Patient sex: M
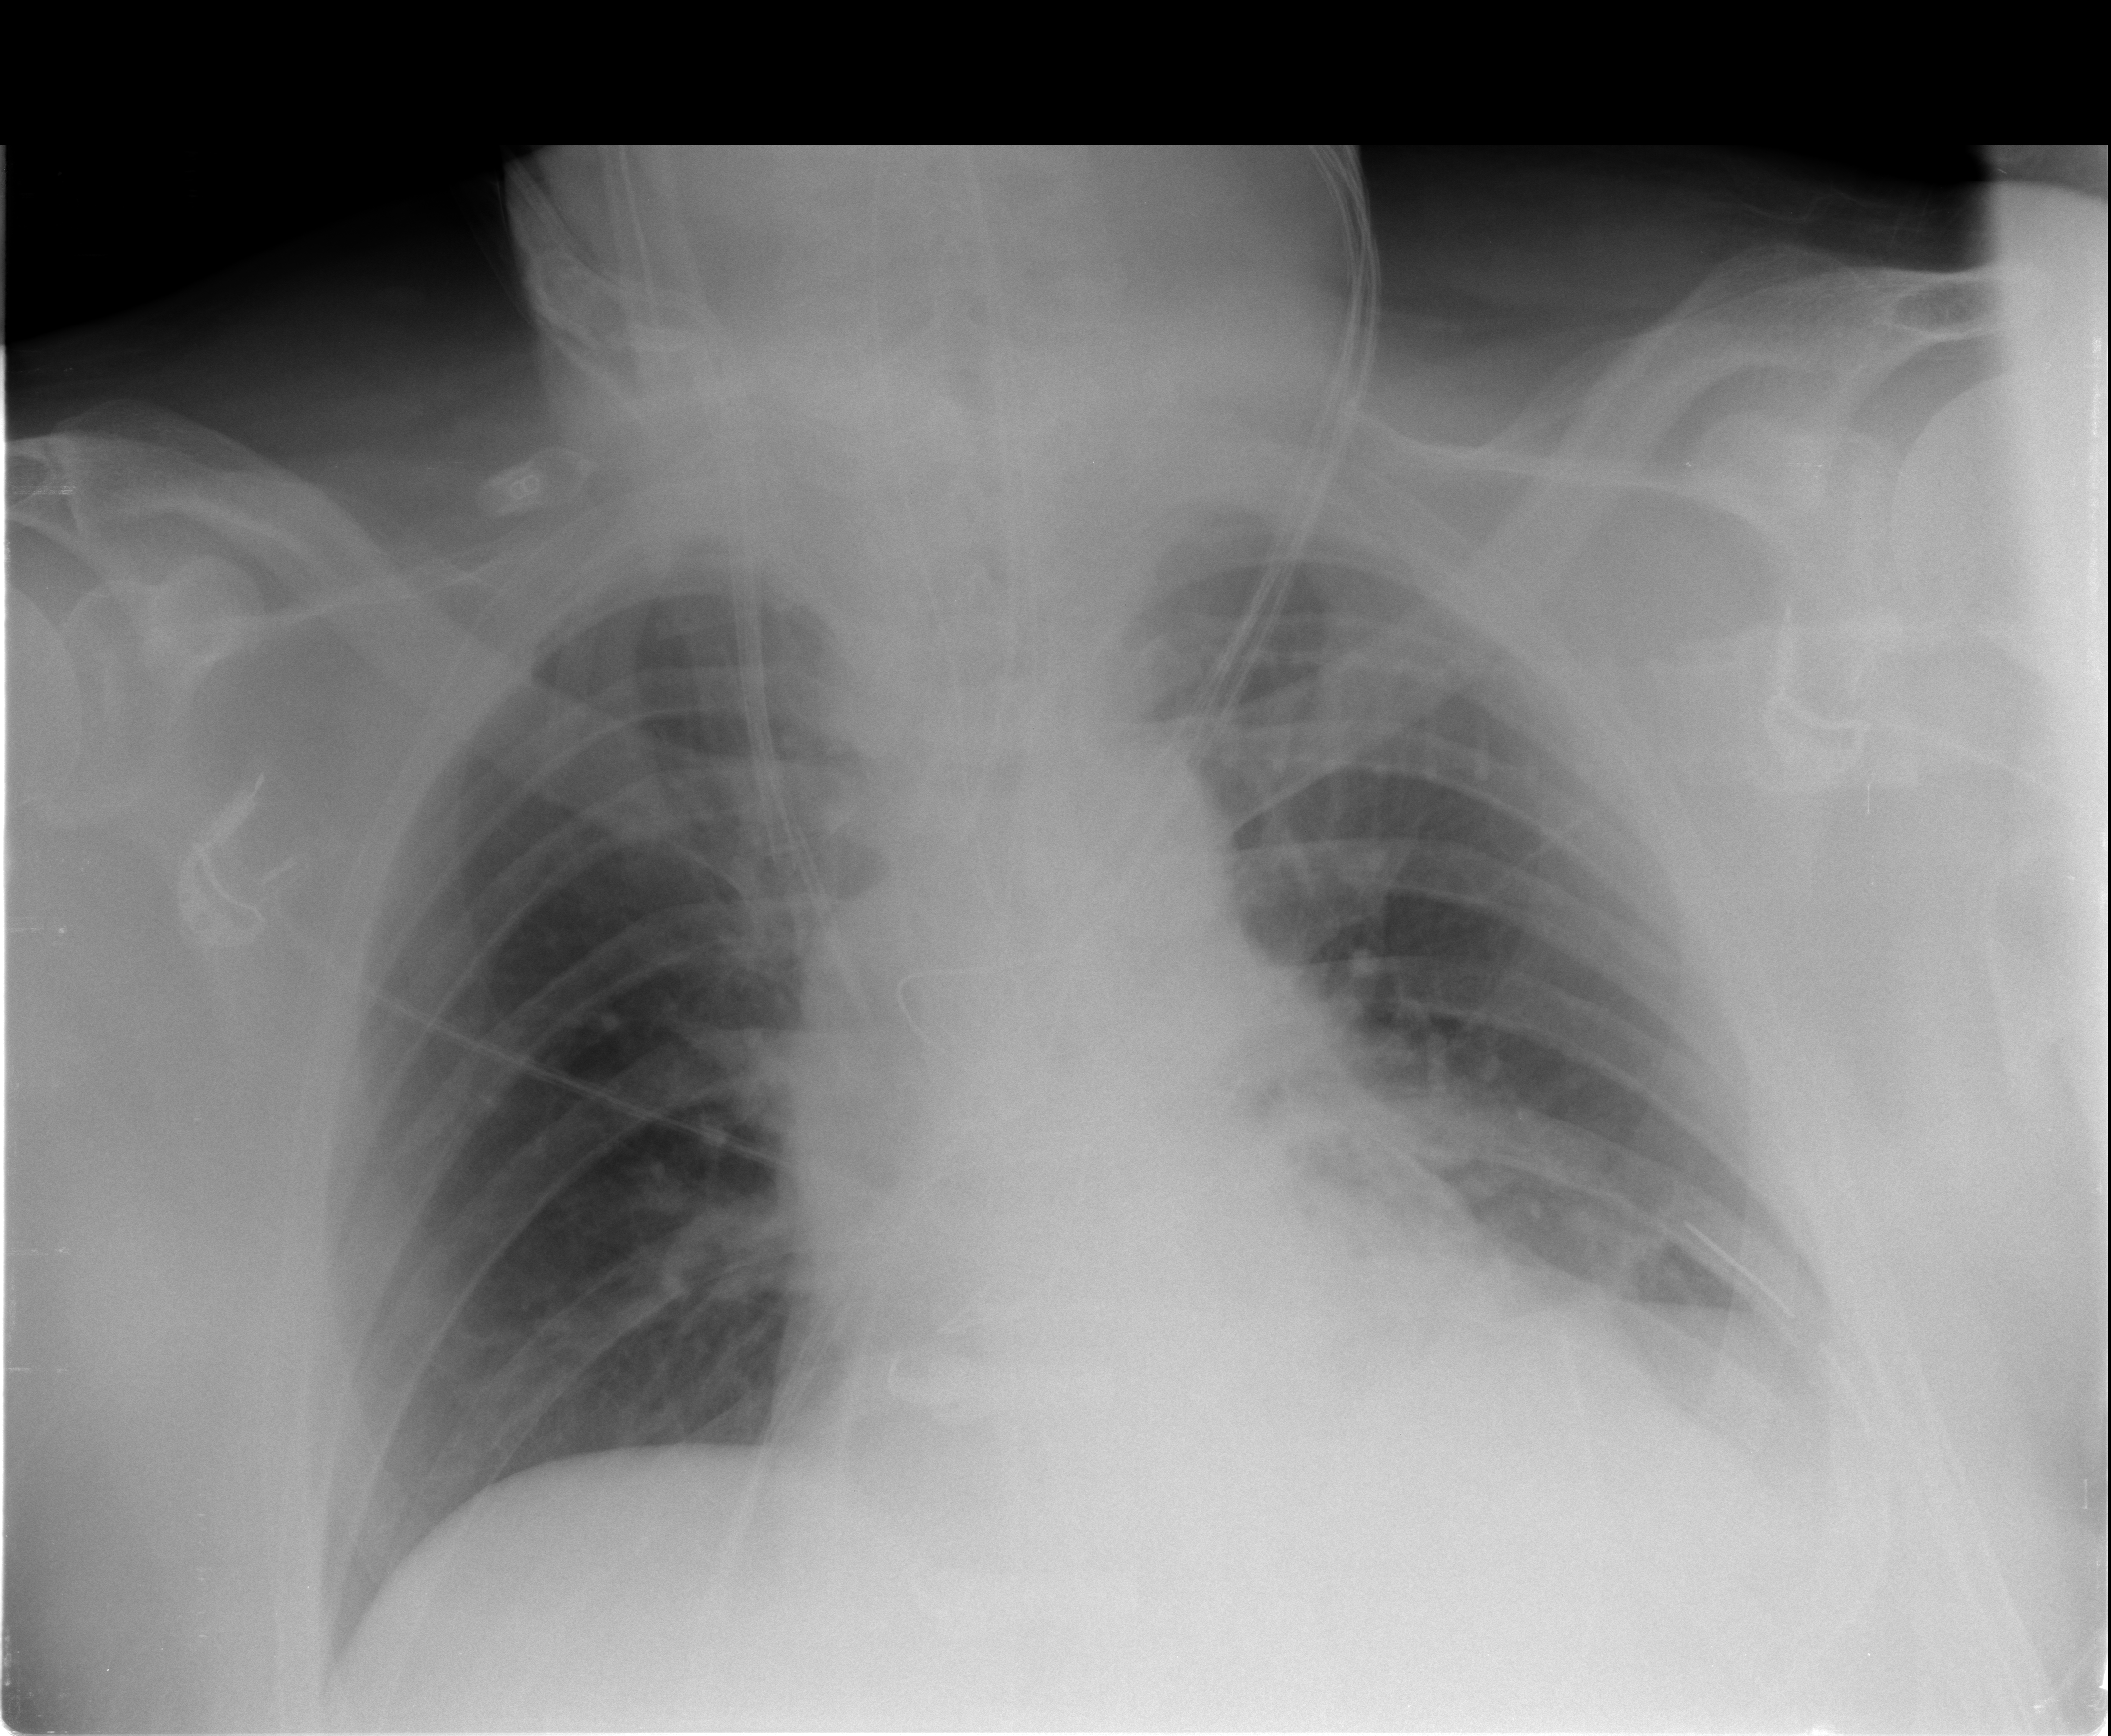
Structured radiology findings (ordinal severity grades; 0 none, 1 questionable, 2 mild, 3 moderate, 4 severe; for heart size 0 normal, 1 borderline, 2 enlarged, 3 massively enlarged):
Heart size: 1
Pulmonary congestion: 0
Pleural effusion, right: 0
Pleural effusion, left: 0
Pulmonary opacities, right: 0
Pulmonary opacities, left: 0
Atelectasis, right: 0
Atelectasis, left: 2